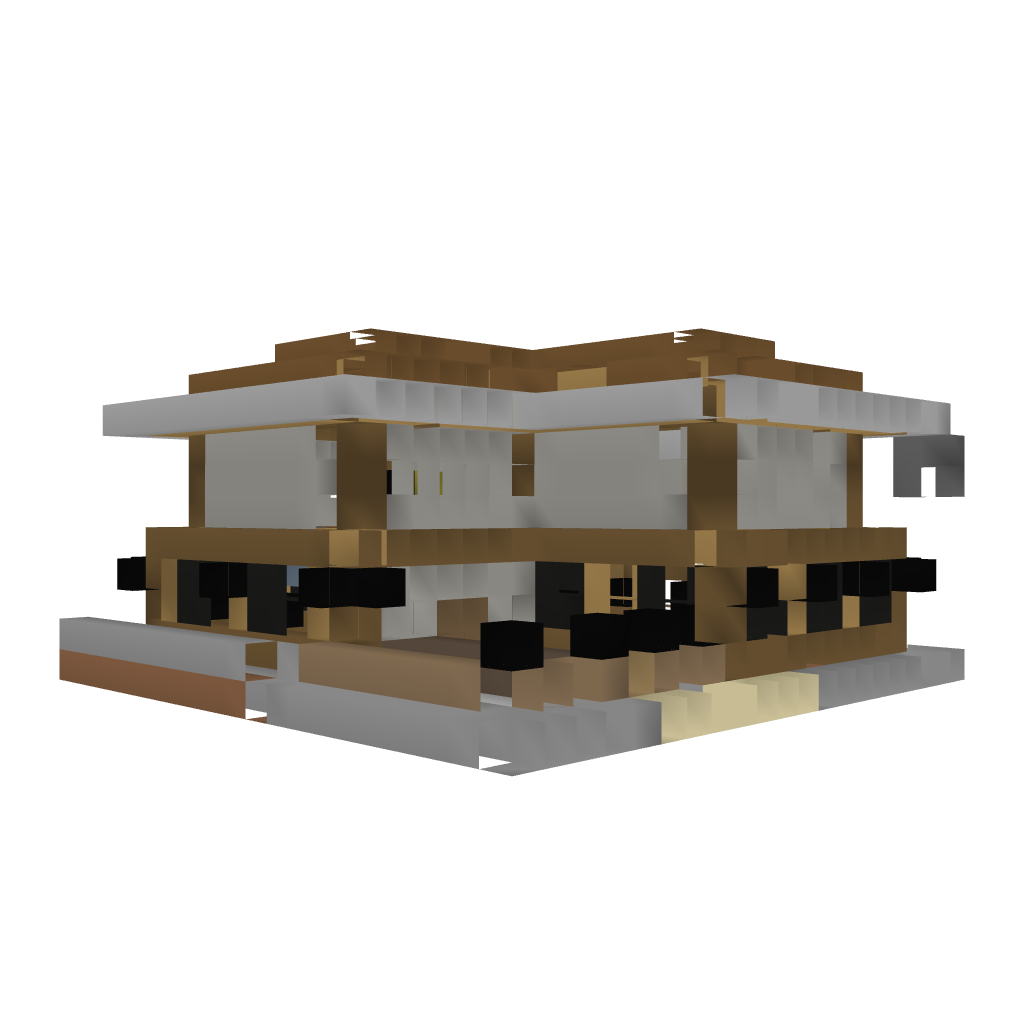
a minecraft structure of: Dark wood house